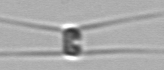
Label: Chaetoceros_similis